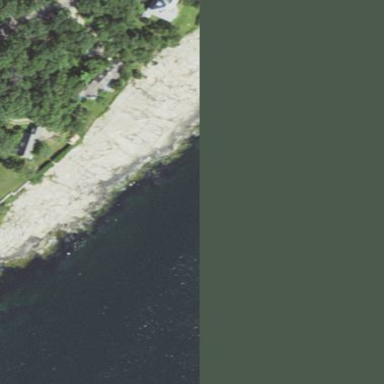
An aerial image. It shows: Rocky area where the tidal waters flow in.